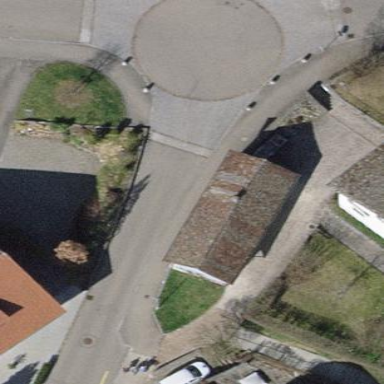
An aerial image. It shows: Shed.